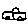
Label: car